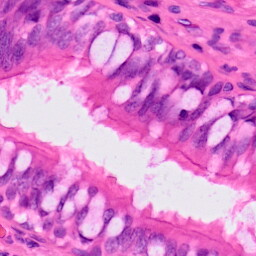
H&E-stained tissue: Lung